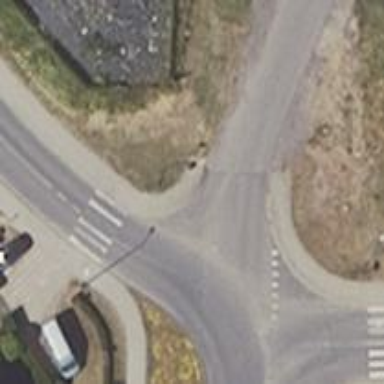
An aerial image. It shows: Road with "give way" sign.